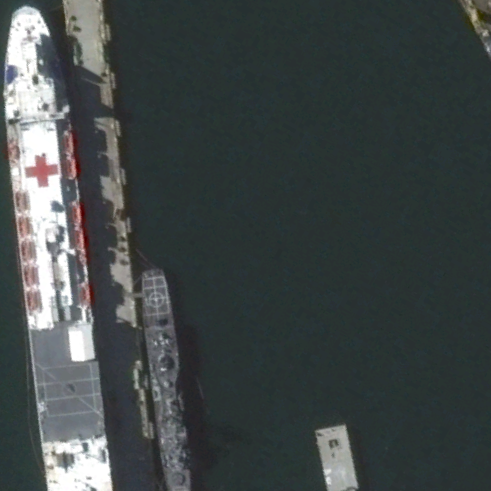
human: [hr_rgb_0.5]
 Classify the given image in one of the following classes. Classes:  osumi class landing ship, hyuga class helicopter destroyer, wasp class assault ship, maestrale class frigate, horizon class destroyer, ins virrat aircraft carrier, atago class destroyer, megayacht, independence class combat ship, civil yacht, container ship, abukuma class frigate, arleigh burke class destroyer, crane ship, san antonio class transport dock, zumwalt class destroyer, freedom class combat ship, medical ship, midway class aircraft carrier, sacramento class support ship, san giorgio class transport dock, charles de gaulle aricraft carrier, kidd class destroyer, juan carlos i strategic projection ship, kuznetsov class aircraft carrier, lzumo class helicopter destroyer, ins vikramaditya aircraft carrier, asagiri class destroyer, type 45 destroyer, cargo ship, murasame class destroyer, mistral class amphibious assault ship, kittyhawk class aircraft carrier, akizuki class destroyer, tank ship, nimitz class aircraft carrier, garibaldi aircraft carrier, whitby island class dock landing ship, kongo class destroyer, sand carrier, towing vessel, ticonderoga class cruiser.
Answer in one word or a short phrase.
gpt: Medical ship